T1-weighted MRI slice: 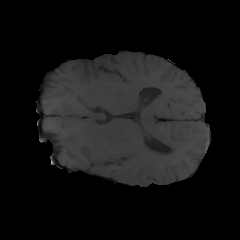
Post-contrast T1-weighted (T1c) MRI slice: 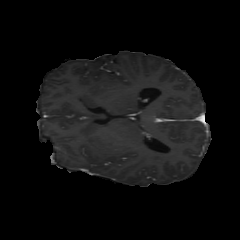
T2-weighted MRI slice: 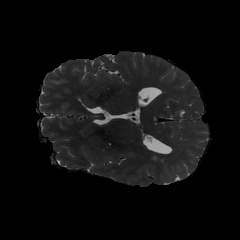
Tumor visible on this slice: no